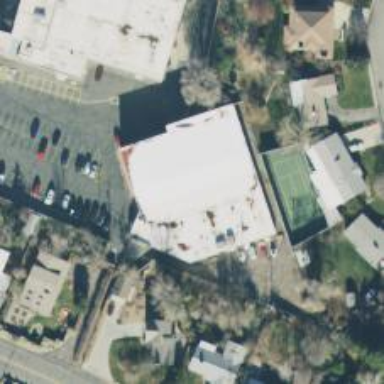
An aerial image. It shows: Bowling alley situated in leisure land.